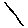
Label: line